Frequency: 80000
Velocity: 0,248
Power: 25,1
Pulse duration: 0,0000001
Pass count: 1
Magnification: 10
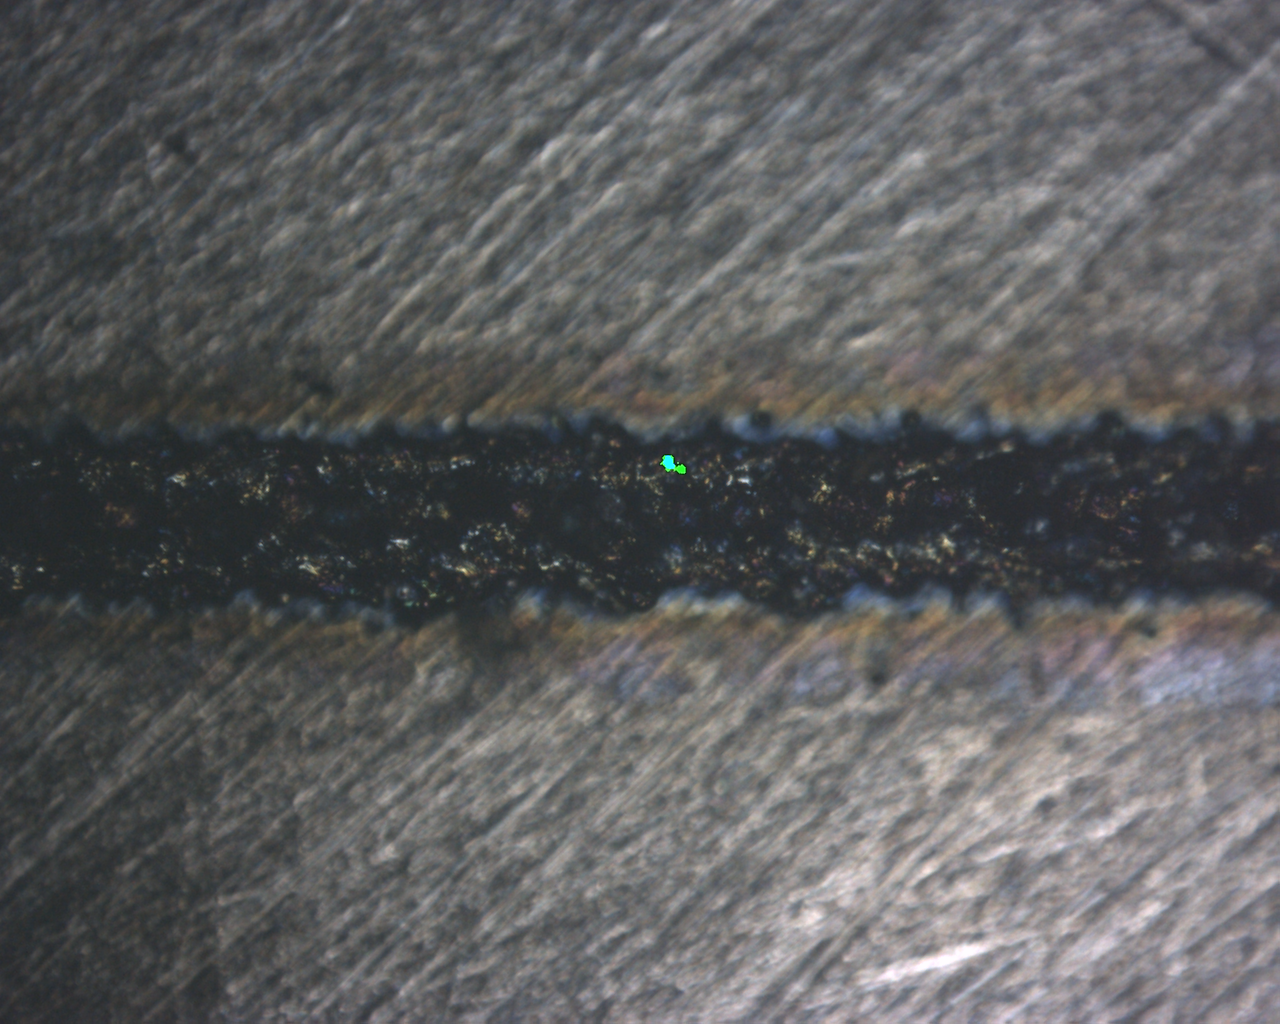
Measured width: 141.861
Other width: 59.481